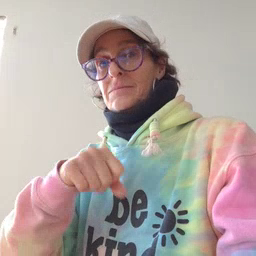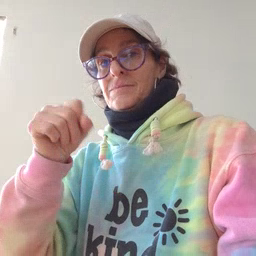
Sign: yes